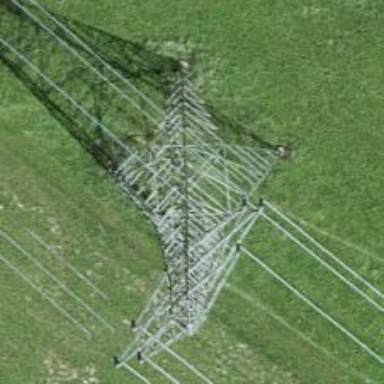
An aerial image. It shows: Towering power structure.